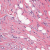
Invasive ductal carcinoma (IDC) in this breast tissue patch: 1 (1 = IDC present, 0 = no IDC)